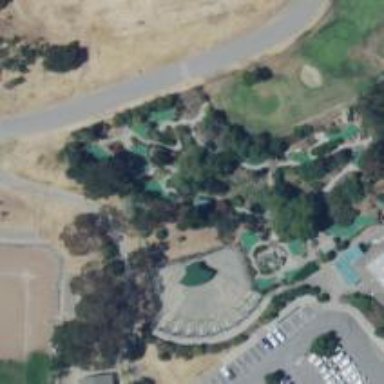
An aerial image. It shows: Miniature golf leisure land.